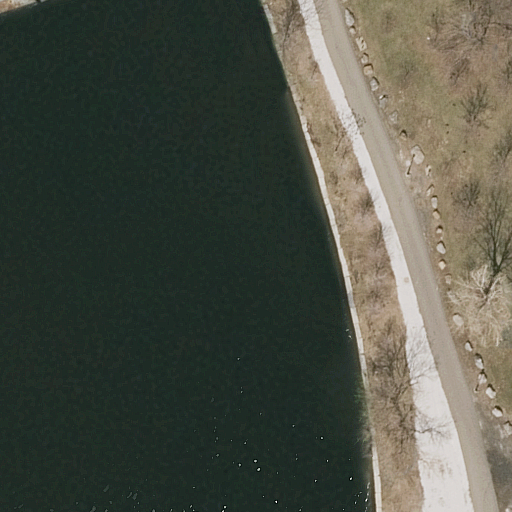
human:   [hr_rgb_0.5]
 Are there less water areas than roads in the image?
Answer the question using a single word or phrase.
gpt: yes

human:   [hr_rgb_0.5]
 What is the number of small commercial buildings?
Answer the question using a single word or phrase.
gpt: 0

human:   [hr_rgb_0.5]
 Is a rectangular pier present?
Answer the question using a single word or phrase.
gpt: yes

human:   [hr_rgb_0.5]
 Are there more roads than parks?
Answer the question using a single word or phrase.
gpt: yes

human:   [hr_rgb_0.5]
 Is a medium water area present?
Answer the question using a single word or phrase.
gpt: no

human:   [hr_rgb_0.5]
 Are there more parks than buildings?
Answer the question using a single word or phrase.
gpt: yes

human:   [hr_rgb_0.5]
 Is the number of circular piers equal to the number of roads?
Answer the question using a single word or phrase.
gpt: no

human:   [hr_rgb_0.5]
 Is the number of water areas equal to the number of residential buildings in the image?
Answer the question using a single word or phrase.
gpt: no

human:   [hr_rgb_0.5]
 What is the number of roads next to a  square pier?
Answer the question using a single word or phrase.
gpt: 0

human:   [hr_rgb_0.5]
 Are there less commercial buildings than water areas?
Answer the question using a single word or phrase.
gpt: yes

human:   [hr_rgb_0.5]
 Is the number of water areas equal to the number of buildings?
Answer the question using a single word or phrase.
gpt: no

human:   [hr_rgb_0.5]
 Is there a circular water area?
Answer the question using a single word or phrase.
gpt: no

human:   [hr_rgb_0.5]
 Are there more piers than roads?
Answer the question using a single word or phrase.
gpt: no

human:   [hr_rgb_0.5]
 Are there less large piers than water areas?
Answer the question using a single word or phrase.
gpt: yes

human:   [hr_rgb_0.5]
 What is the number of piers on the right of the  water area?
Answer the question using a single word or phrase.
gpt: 0

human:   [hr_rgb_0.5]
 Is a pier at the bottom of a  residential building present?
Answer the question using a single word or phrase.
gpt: no

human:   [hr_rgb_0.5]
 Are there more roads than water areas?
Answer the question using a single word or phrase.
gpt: yes

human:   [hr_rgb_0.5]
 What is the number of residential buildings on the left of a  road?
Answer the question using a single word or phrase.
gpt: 0

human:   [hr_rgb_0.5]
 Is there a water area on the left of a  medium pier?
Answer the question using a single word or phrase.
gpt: no

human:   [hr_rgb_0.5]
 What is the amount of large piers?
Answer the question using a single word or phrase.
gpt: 0

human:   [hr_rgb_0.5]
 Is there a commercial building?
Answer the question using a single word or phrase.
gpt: no

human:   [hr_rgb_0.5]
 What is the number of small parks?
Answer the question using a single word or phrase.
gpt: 0

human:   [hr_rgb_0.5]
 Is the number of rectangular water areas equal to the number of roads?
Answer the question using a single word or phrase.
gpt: no

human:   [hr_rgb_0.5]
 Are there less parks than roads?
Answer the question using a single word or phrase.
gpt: yes

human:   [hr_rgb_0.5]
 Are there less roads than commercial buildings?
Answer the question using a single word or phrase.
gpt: no

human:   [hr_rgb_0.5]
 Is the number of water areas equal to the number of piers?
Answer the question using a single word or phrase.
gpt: yes

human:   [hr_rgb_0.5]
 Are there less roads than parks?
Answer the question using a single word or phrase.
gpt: no

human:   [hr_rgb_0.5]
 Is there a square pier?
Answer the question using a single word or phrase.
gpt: no

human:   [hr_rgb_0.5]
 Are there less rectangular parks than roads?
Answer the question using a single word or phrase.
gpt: yes

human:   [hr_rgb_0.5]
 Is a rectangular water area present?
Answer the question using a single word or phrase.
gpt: yes

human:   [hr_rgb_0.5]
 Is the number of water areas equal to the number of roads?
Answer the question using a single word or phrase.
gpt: no

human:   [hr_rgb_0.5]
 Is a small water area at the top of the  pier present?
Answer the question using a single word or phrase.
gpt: no

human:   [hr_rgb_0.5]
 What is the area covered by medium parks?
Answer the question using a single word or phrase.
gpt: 0m2

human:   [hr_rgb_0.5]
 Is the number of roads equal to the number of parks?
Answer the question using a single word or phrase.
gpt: no

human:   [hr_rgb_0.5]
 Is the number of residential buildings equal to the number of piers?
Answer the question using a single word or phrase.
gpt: no

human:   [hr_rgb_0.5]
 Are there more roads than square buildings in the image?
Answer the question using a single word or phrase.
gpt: yes